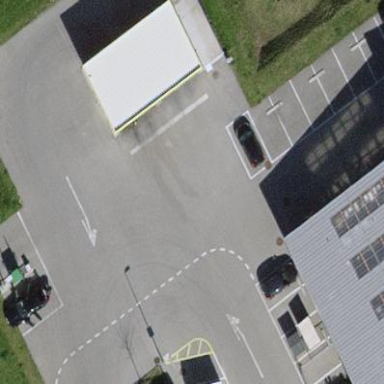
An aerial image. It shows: Building serving as car wash facility.